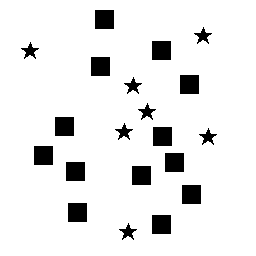
Squares: 13
Triangles: 0
Stars: 7
Total shapes: 20